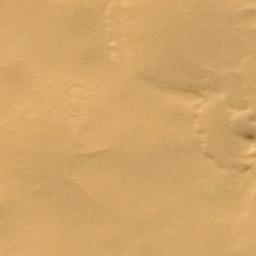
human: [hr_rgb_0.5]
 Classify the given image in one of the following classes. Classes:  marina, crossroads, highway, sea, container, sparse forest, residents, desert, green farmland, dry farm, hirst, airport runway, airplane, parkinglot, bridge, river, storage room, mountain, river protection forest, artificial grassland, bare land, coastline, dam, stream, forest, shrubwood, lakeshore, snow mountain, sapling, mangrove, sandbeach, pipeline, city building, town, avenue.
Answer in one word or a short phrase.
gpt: desert